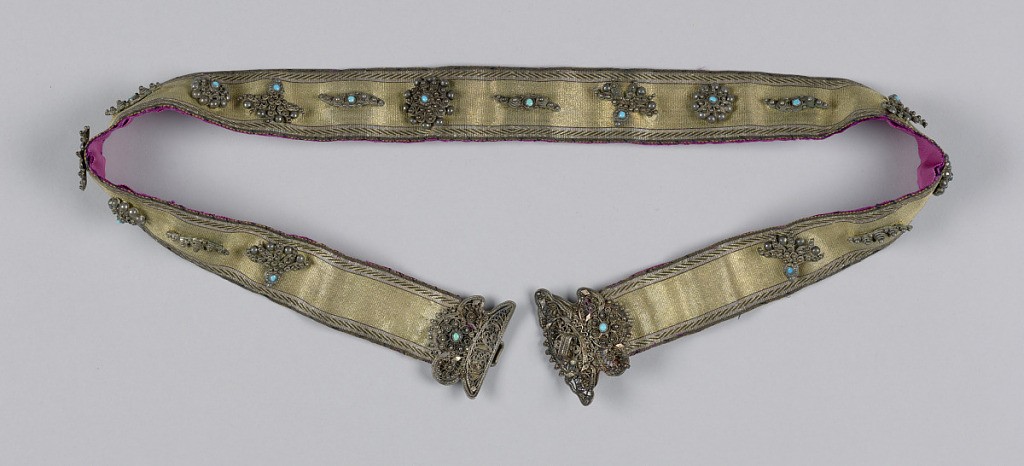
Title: Belt
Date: late 19th century
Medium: silk, metallic thread, silver, and turquoise Technique:
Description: Woman's belt made of gold and black ribbon with a silver filigree buckle decorated with turquoise and other materials. Lined in magenta silk.